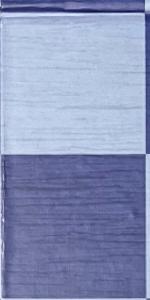
Label: Empty